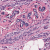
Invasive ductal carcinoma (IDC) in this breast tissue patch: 1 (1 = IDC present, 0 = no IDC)